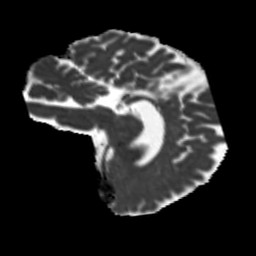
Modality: MD
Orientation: sagittal
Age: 62
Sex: female
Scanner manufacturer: siemens
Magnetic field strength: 3 T
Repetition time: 5.25 s
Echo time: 0.08 s